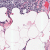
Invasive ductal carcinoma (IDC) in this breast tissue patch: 0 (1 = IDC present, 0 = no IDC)